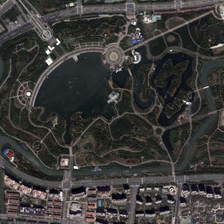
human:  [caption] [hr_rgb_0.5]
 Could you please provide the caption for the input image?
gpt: many buildings are near a park with many green trees and a pond .

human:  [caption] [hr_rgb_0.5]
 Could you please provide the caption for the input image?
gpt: many buildings are near a park with many green trees and a pond .

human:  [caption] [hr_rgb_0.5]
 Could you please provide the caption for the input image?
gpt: many buildings are near a park with many green trees and a pond .

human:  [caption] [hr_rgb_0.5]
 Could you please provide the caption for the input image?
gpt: many buildings are near a park with many green trees and a pond .

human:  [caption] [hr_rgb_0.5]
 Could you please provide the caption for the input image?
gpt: many buildings are near a park with many green trees and a pond .